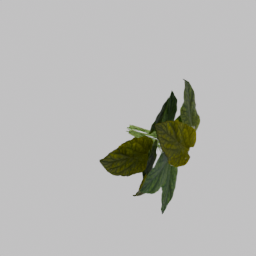
Label: nature